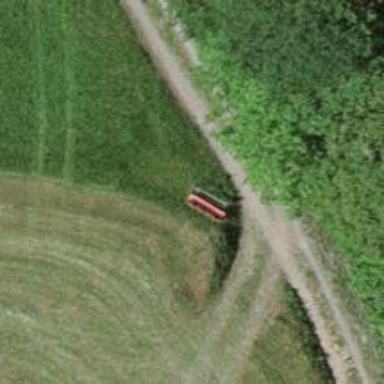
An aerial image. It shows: Red bench.